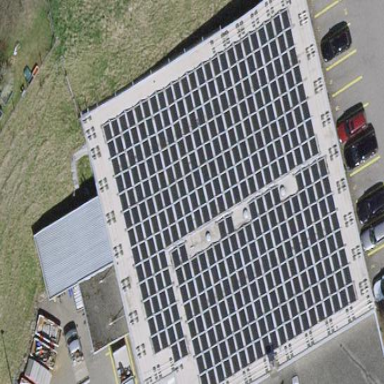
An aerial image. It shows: Solar photovoltaic panel generator.